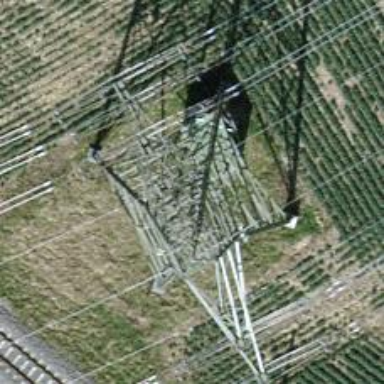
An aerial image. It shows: Towering power structure.